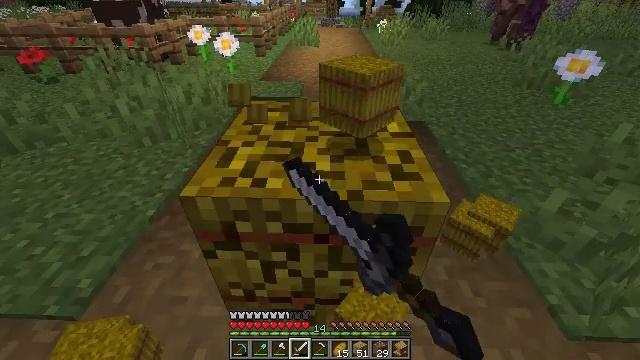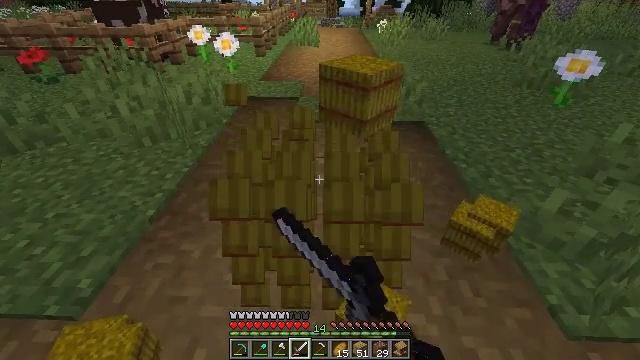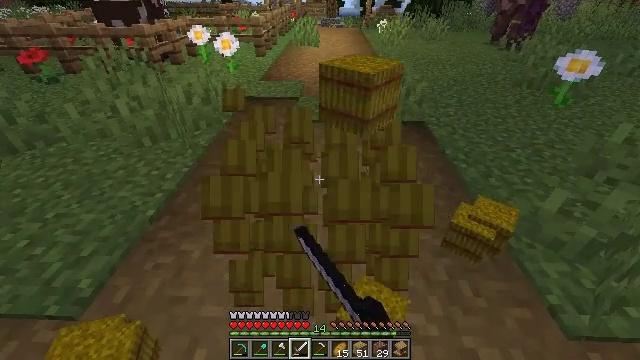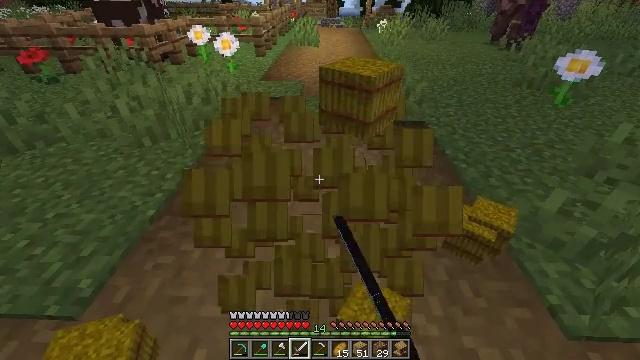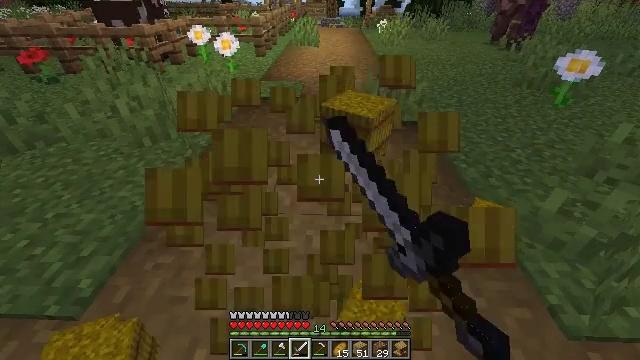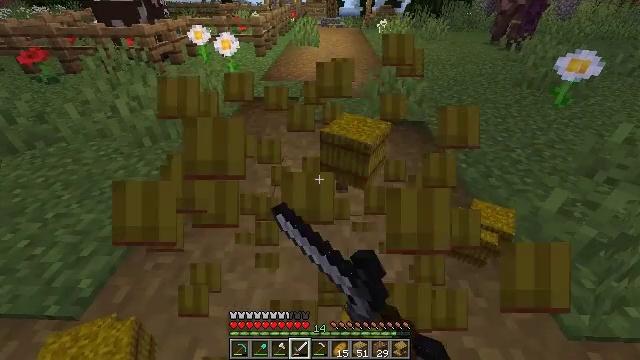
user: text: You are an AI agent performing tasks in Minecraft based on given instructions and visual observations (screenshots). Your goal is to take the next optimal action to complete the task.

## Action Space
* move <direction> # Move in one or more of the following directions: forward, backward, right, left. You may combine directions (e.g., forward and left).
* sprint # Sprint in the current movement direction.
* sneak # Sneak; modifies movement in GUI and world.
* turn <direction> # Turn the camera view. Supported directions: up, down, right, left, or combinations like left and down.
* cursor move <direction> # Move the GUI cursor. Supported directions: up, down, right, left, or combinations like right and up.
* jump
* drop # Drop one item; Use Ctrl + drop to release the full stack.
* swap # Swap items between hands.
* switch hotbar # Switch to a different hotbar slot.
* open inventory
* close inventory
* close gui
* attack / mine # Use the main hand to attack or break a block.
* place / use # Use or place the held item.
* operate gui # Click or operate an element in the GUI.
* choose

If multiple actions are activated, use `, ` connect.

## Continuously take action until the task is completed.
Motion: motion action
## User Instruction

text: Break the hay block to collect it.
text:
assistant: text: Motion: attack / mine
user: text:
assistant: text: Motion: attack / mine
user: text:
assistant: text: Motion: attack / mine
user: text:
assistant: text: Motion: attack / mine
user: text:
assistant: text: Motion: attack / mine
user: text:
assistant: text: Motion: attack / mine